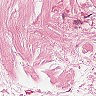
Metastatic tissue present: no